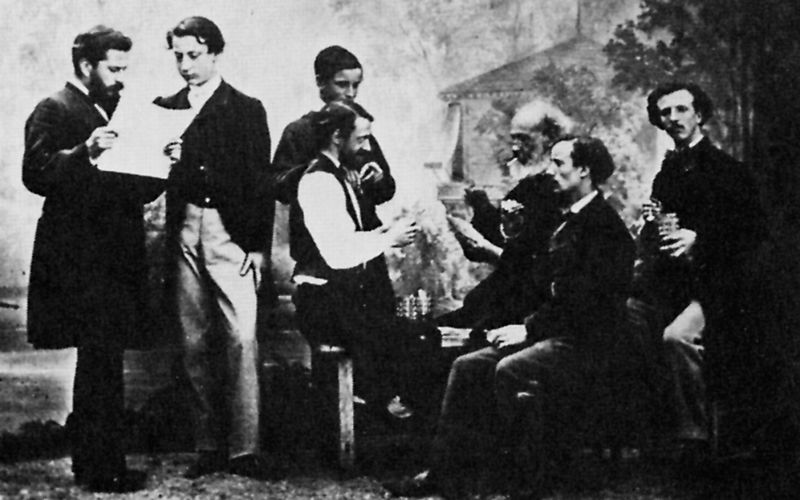
Titel: Studioangestellte
Künstler: J. Delton
Standort: Paris
Institution: Bibliothèque Nationale.
Schlagwörter: baum, blätter, dunkel, gruppe, hand, himmel, laub, mann, schatten, wasser, weiß, bäume, komposition, menschen, sitzen, ufer, äste, blume, frankreich, frisur, frisuren, glas, grau, haar, hell, hintergrund, holz, licht, männer, paris, profil, reden, schwarz, stuhl, stühle, tisch, blick, gebäude, gras, haus, park, parkanlage, wiese, fest, gesellschaft, gespräch, herren, schleife, versammlung, alt, anzug, anzüge, bart, bärte, feier, getränke, gläser, hemd, hose, jacke, jung, mütze, profile, saufen, schnurrbart, trinken, architektur, arme, augen, gesicht, kragen, mensch, stehen, vollbart, bild, gelehrte, herr, porträt, schauen, ast, bach, erde, hügel, natur, zweige, sonne, boden, haare, mantel, pose, sitzend, blatt, frontal, locken, scheitel, garten, krug, beine, deutschland, schrift, sommer, papier, sitz, sitze, schuhe, hosen, jungen, hemden, russland, berge, fels, pause, bank, schemel, strom, lehnen, frack, karten, kartenspiel, runde, spielen, draussen, krawatte, pfeife, rauchen, ernst, seitenscheitel, glatze, lesen, tusch, atelier, maler, deutsch, tee, junge, knie, zeigen, nachdenken, fein, fliege, gehrock, schick, jacket, weste, collage, gruppen, foto, fotografie, photographie, becher, spiel, berlin, greis, knabe, buch, denken, zettel, münchen, zweig, schwarz-weiss, künstler, schwert, zeitung, brille, jacken, schriftsteller, denker, treffen, entwurf, vertrag, jagd, bänke, sonntag, photo, pergament, karte, junger mann, zigarette, stuhlbein, anblick, wrack, segnung, diskussion, plan, pavillon, freien, lesend, westen, frontalblick, fotographie, kelche, jugen, vorlesen, dokument, zelt, studio, zuhören, architekten, photografie, fotostudio, baltt, besprechen, gartenanlage, sitzbänke, ingenieur, vorlesung, gruppenfoto, besprechung, begutachtung, zwillinge, hintergrung, sacko, fracks, weisshaarig, eröffnung, kommunizieren, fracke, männerrunde, bard, studioaufnahme, studio nadar, eiffel, altersstufen, singen lesen, umtrunk, kartenspielen, weiße hose, biedemeier, künstlertreffen